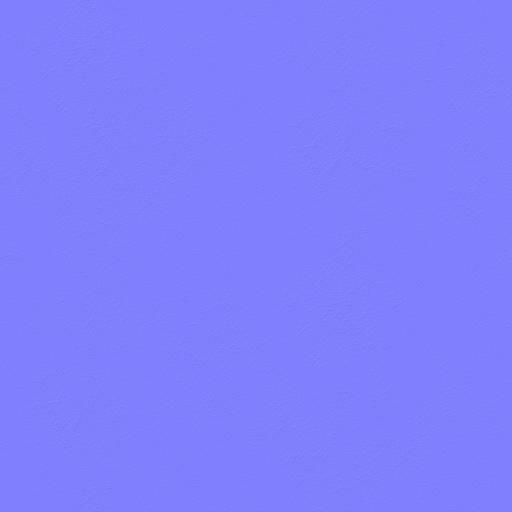
brown leather